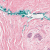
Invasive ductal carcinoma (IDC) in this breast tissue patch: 0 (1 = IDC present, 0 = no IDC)